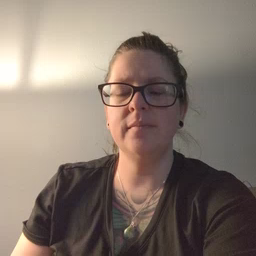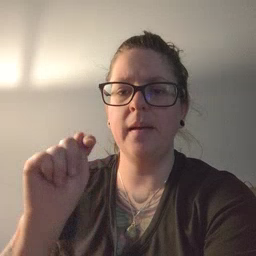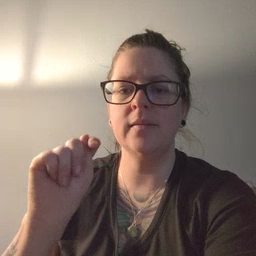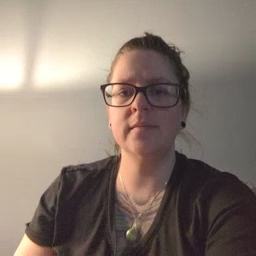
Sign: potty